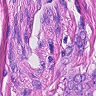
Metastatic tissue present: yes